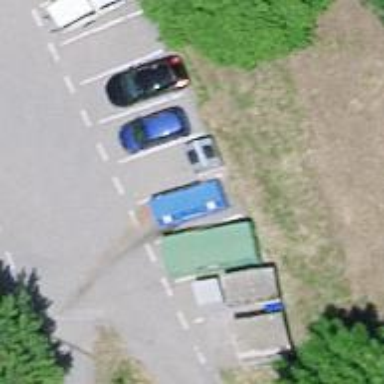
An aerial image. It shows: Recycling center for various types of waste.